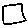
Label: square